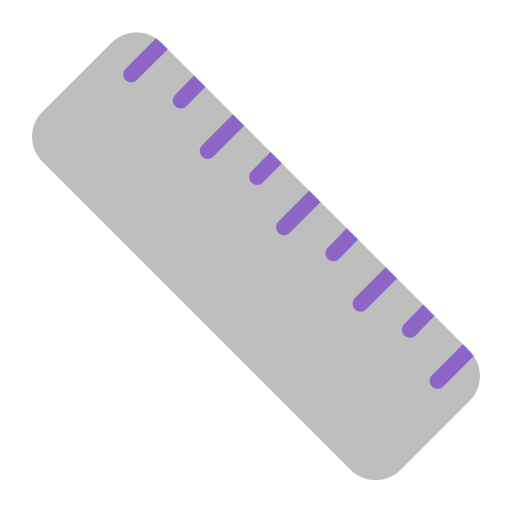
straight ruler flat